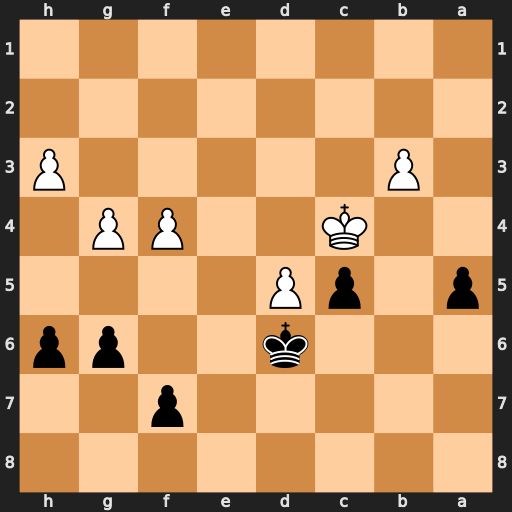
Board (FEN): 8/5p2/3k2pp/p1pP4/2K2PP1/1P5P/8/8
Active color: b
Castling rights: -
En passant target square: -
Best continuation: f5 g5 hxg5